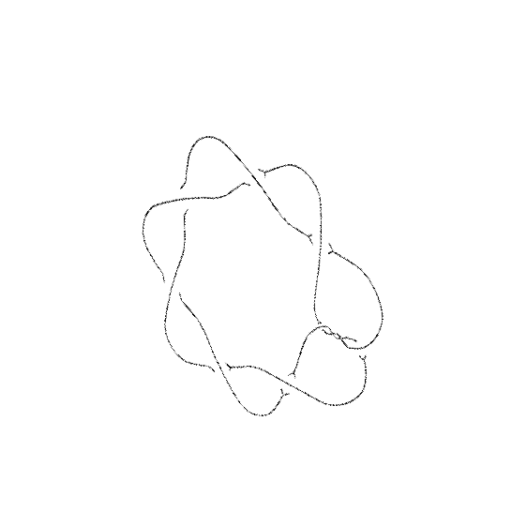
Crossing number: 10